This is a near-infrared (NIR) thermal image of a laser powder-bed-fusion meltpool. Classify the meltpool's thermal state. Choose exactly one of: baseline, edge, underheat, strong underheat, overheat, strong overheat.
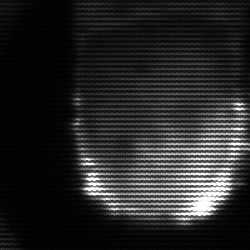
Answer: baseline